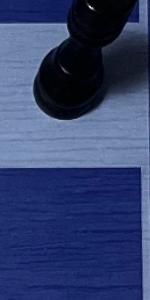
Label: Empty